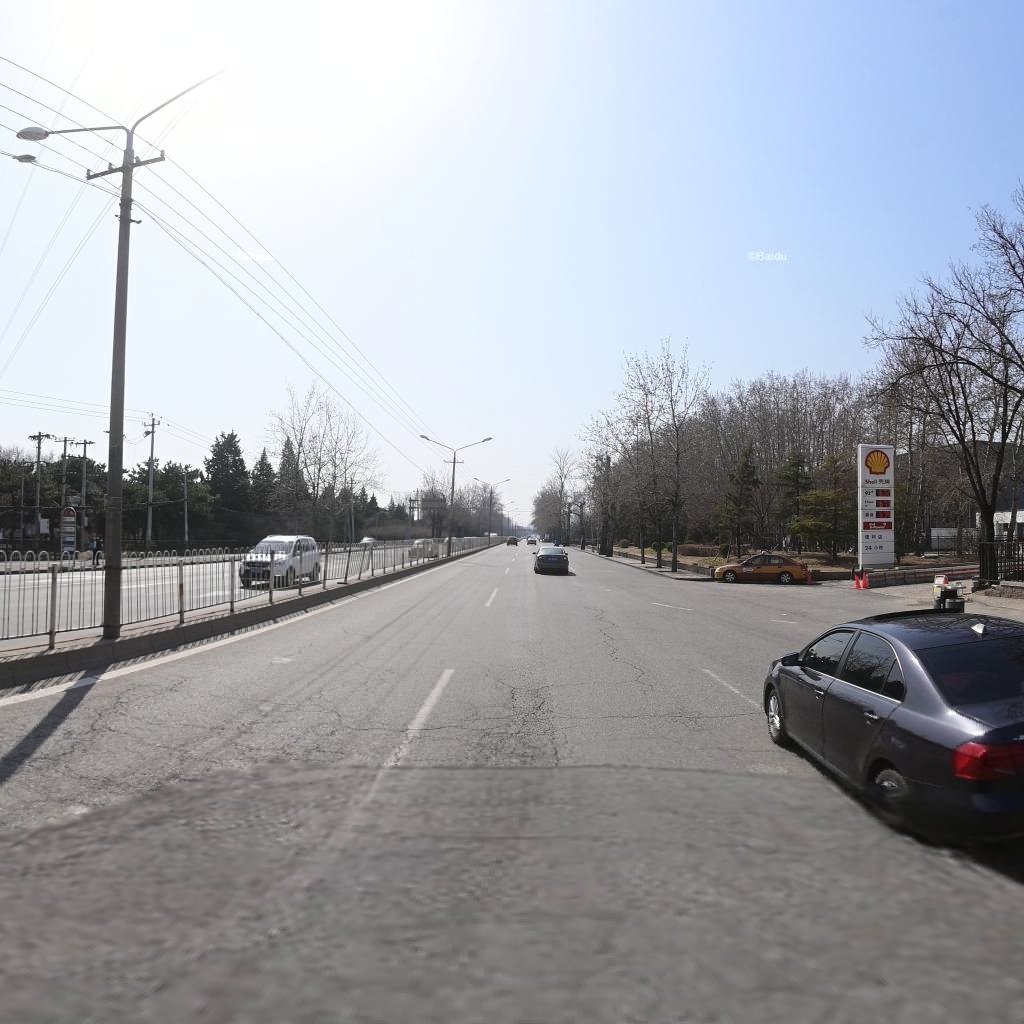
Region: Chaoyang
Road damage annotations: alligator crack, longitudinal crack